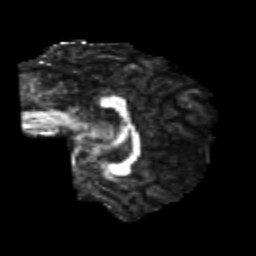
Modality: FA
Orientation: sagittal
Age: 26
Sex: male
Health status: healthy
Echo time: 0.074 s